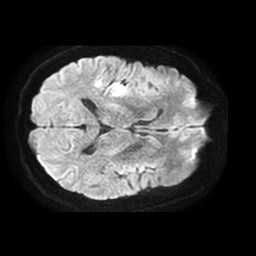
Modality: TRACE
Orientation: axial
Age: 39
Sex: male
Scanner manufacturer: philips
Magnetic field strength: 1.5 T
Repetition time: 4.268 s
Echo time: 0.1082 s